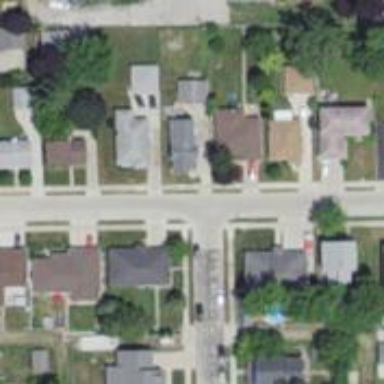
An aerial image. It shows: Residential road with separate sidewalk.